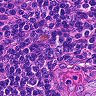
Metastatic tissue present: no